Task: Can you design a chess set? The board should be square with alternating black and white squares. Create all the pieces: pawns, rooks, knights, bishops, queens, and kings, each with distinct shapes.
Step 5599:
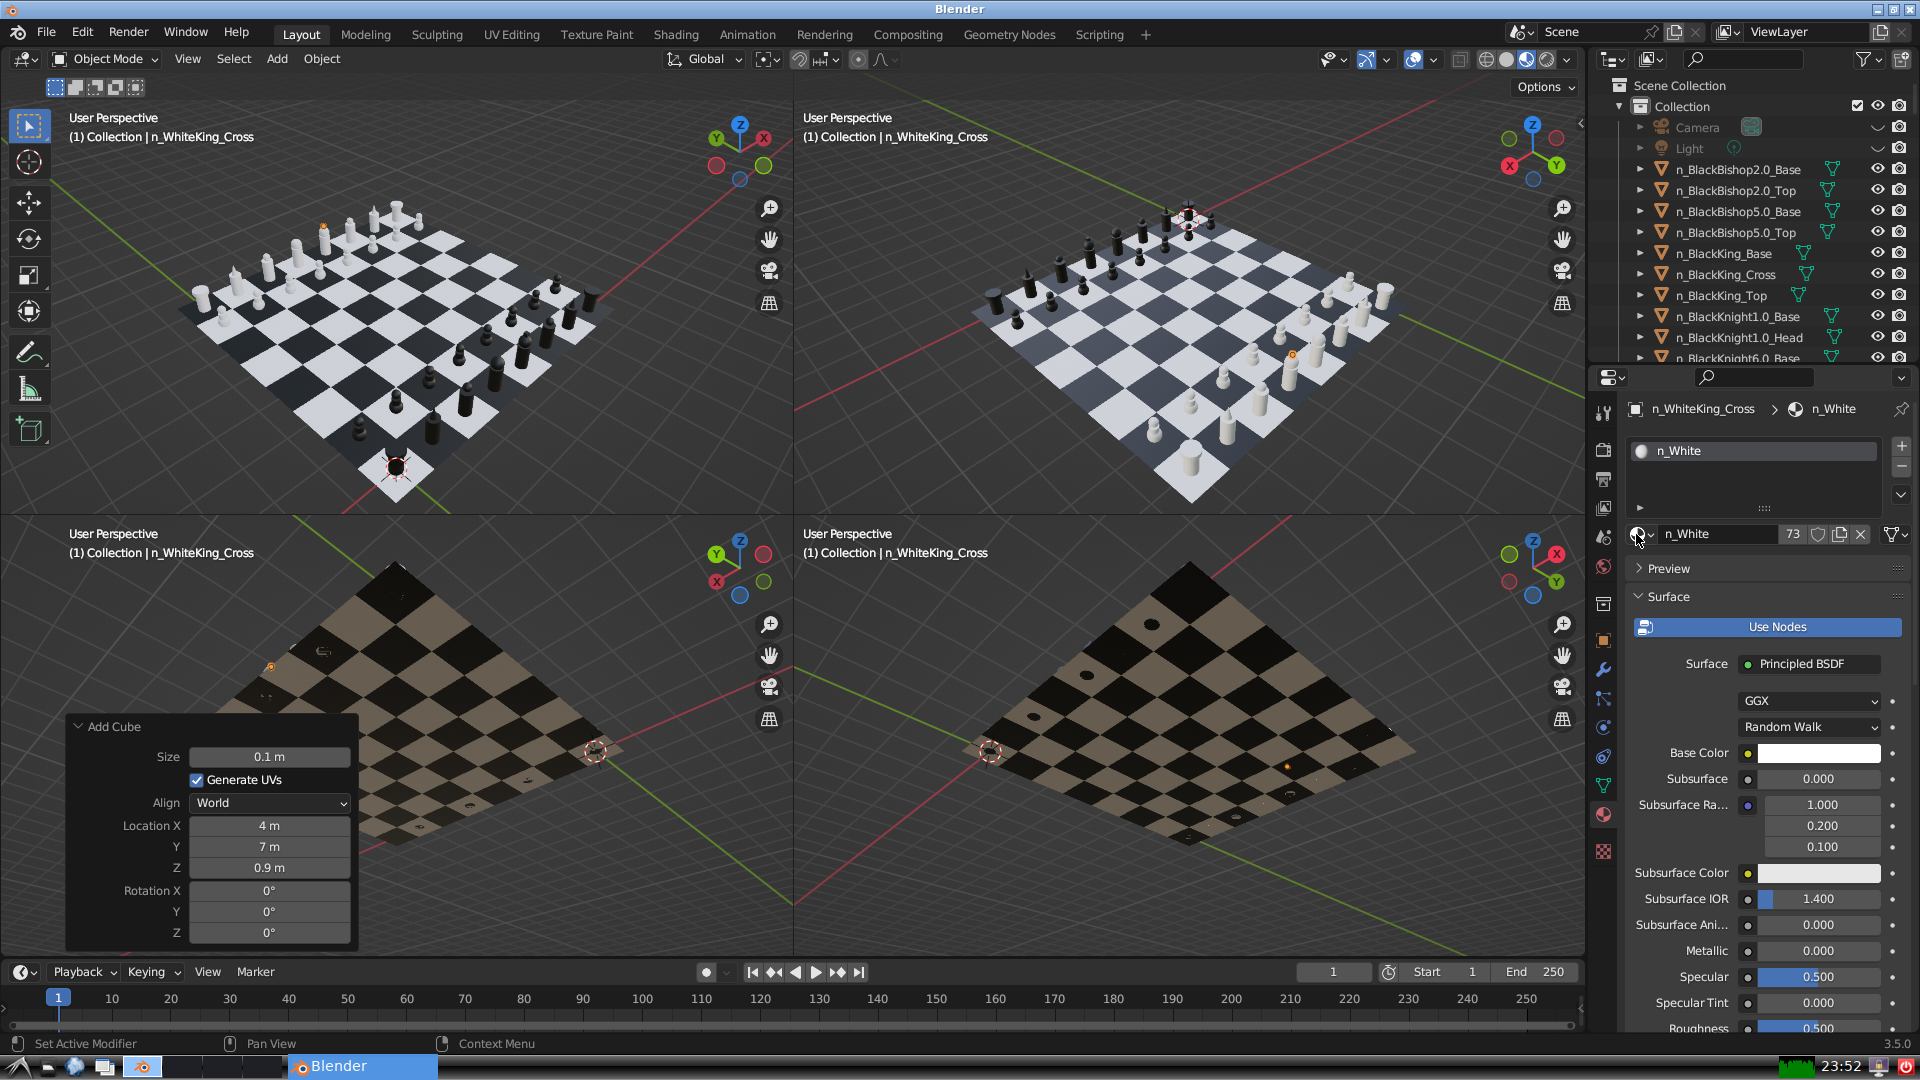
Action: completion: COMPLETE